Question: I am setting up a server and am getting a strange error I have never seen before:

It is complaining about line 1 in the source, but that is just the 'DOCTYPE' tag!
'''
<!DOCTYPE html>
<html lang="en">
<head>
<meta http-equiv="Content-Type" content="text/html; charset=iso-8859-1" />
<!-- <meta http-equiv="Content-Type" content="text/html; charset=utf-8" /> -->
...
'''
As you can see I already tried setting the 'Content-Type' to be something other than 'utf-8'. What is happening here?
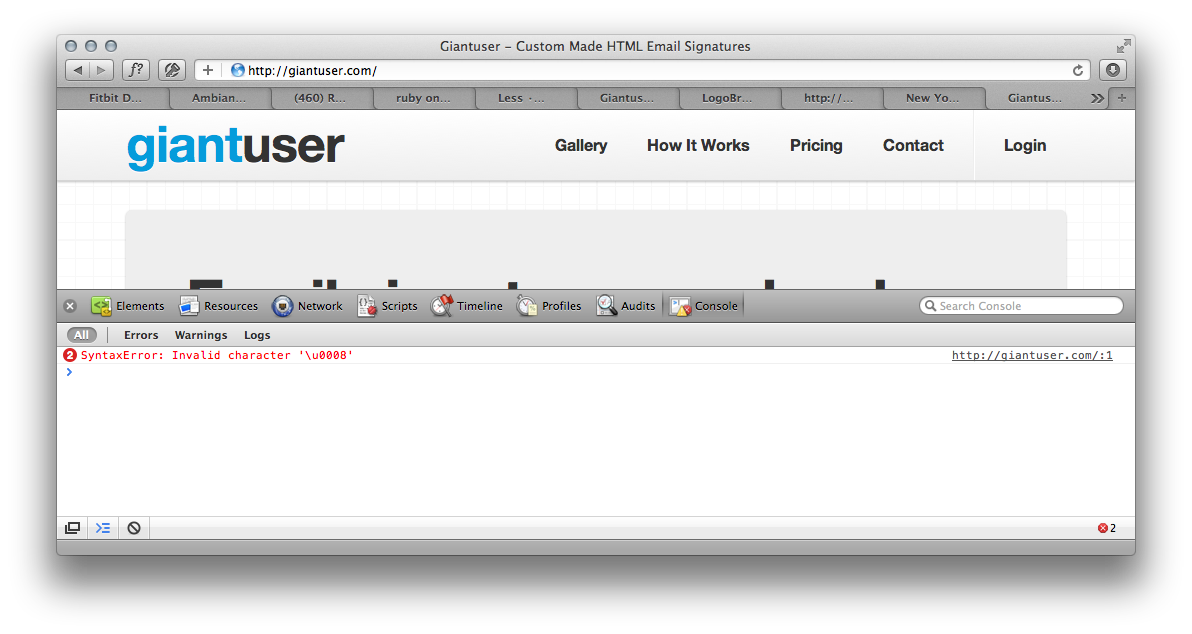
Answer: The actual cause of the error is not located at line 1. For example, using 'eval' also causes errors to be reported at line 1.
Look in your source code for the character. A method to spot this invisible character is described <URL>.